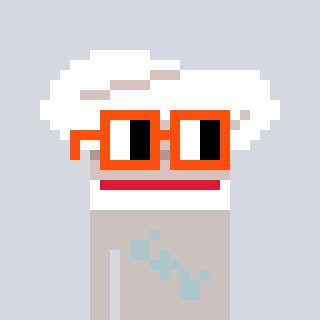
a pixel art character with square orange glasses, a chef hat-shaped head and a foggrey-colored body on a cool background